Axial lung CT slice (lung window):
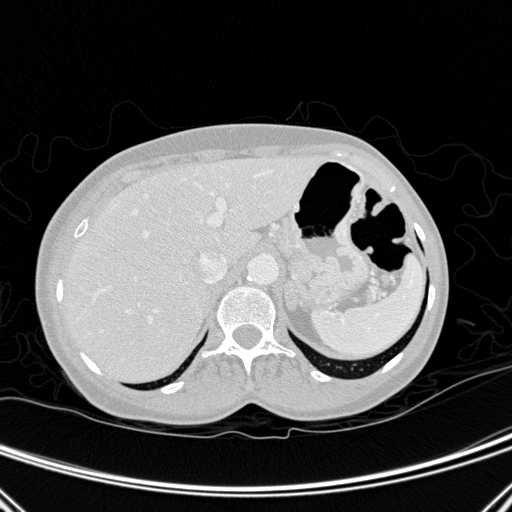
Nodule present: no